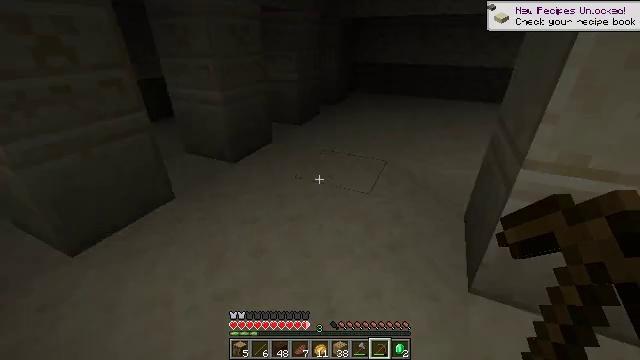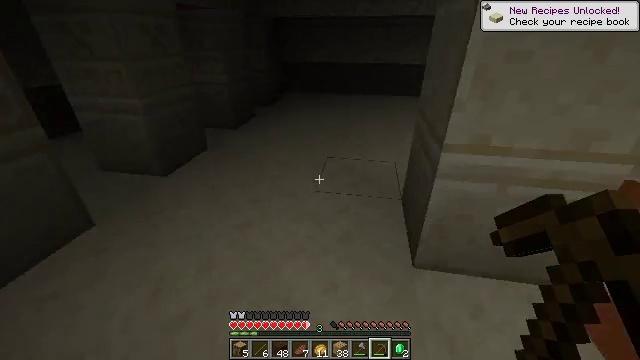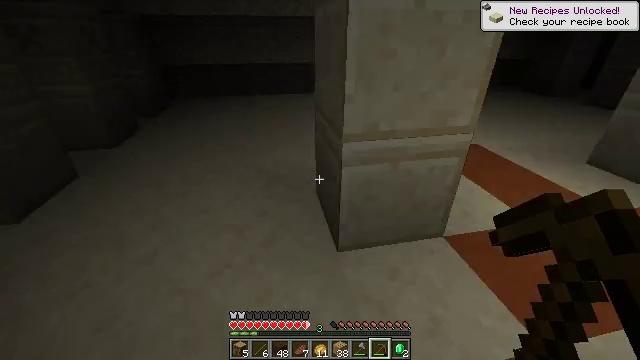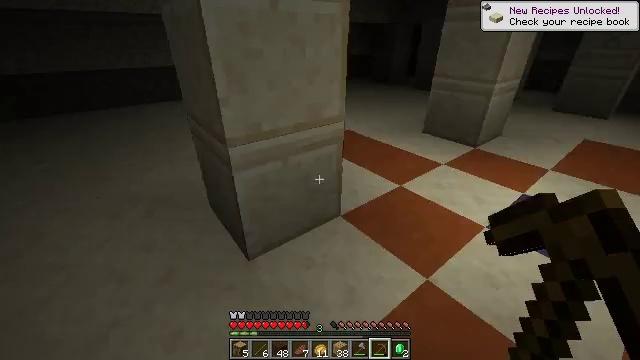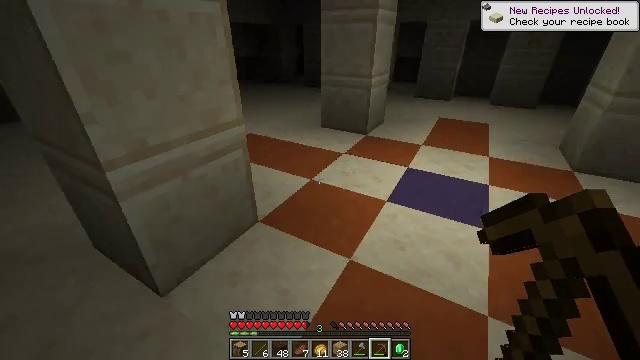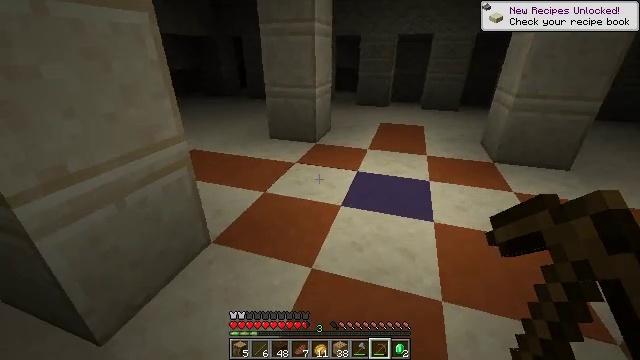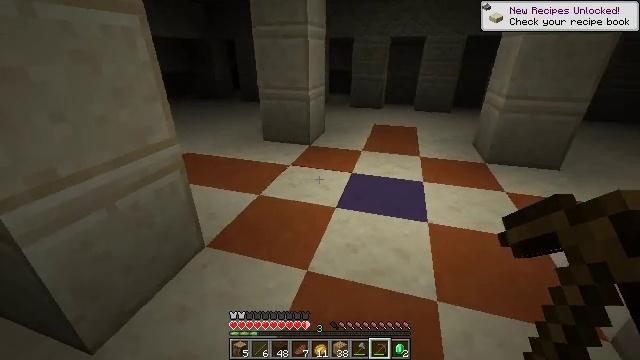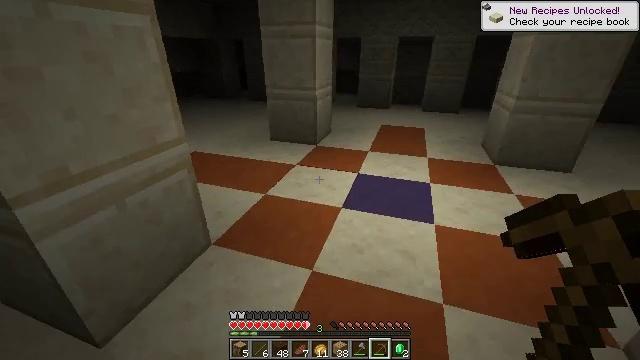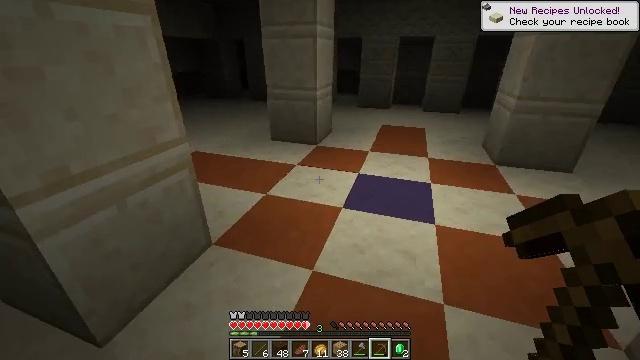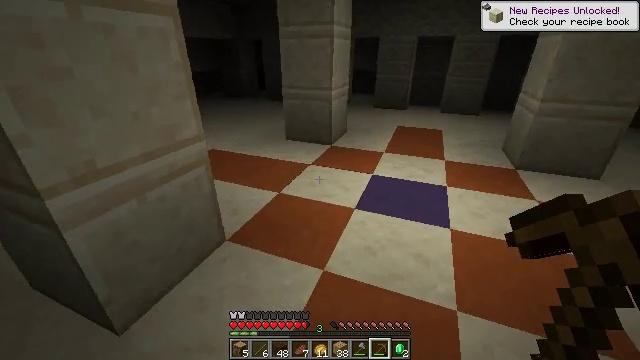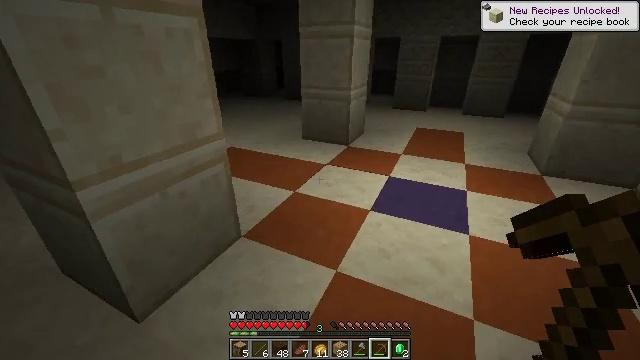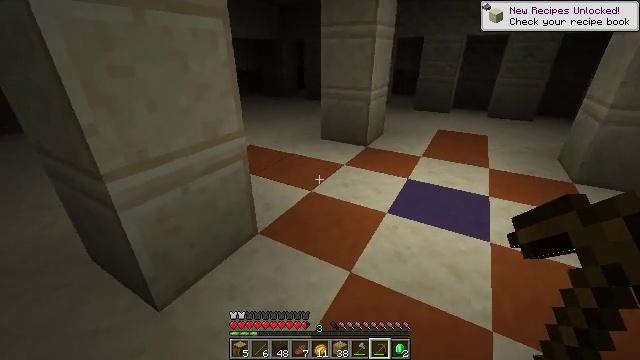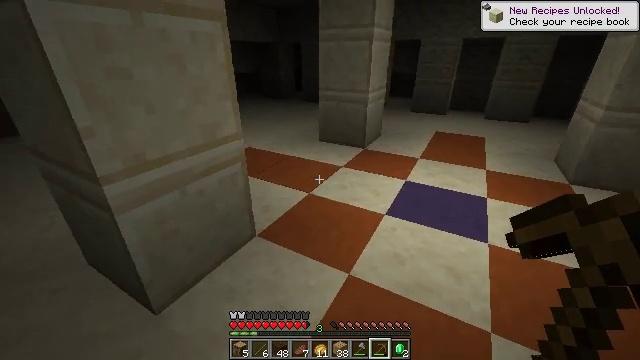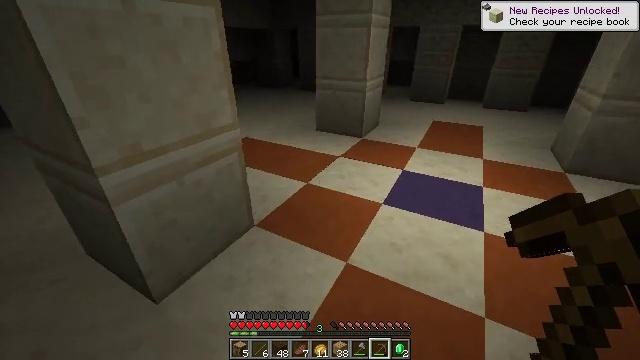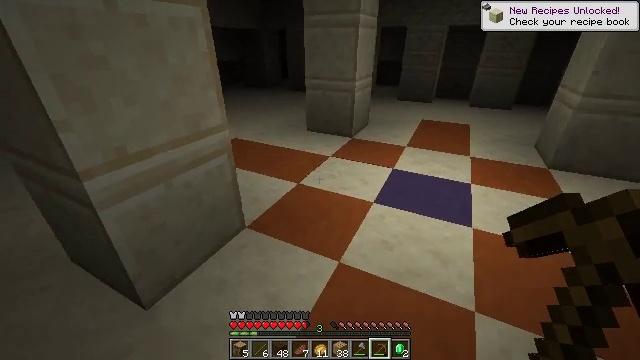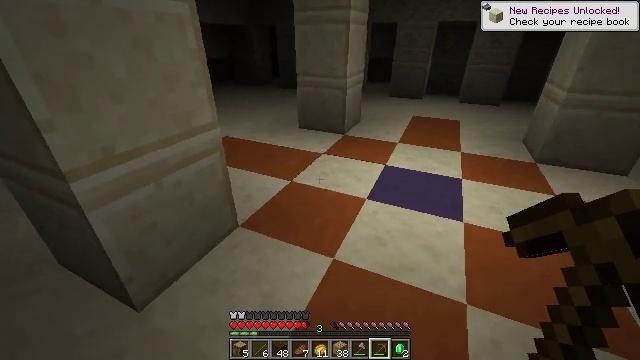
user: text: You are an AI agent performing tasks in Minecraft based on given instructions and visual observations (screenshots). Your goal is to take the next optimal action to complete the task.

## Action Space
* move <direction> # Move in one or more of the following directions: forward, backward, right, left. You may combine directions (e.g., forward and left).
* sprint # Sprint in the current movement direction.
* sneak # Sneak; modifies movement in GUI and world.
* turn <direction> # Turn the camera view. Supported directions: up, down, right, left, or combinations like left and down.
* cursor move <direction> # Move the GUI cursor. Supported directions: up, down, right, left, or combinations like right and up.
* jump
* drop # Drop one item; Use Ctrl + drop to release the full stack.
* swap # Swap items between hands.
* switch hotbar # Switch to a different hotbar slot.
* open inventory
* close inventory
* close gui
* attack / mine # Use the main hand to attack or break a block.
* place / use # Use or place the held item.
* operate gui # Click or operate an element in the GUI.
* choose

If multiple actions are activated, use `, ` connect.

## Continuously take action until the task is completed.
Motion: motion action
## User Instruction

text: Gather orange terracotta blocks.
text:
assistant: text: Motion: turn right
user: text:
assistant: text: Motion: turn right
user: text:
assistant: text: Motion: turn right
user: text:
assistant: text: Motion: turn right
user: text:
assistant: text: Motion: turn right and up
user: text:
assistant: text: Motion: turn right
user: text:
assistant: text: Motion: turn left
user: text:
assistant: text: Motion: no_op
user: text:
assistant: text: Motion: turn left
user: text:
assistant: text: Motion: turn left
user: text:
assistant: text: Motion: turn left
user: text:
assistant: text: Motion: no_op
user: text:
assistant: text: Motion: turn down
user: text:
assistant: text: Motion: turn right
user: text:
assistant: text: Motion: turn right
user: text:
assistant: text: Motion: turn right
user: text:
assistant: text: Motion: turn right and down
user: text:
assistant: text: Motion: turn right and down
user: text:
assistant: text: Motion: turn down
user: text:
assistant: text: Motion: turn right and down
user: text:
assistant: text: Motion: turn right and down
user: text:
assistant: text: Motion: turn right and down
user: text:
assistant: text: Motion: turn right and down
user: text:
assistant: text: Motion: turn right and down
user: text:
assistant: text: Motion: turn right and down
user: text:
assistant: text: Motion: turn right and down
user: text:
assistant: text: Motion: attack / mine
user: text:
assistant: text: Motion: attack / mine
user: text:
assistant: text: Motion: attack / mine
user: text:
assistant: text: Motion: attack / mine